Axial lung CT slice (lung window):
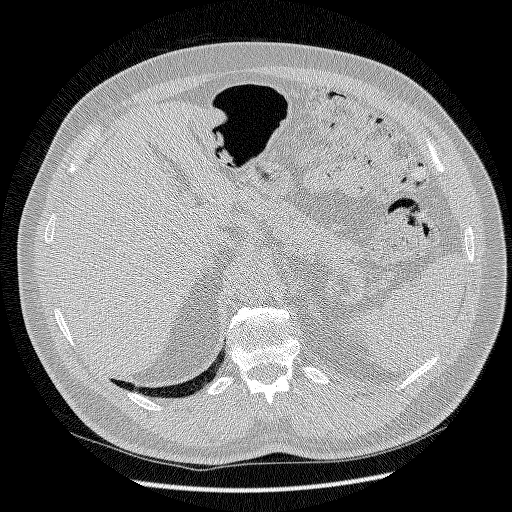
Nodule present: no